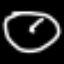
Label: clock